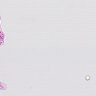
Metastatic tissue present: no